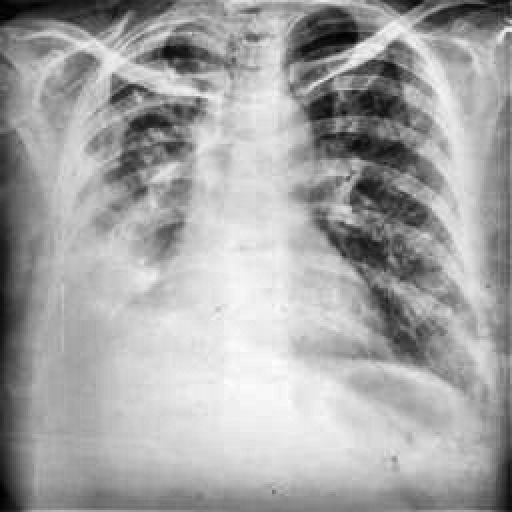
Finding: TUBERCULOSIS